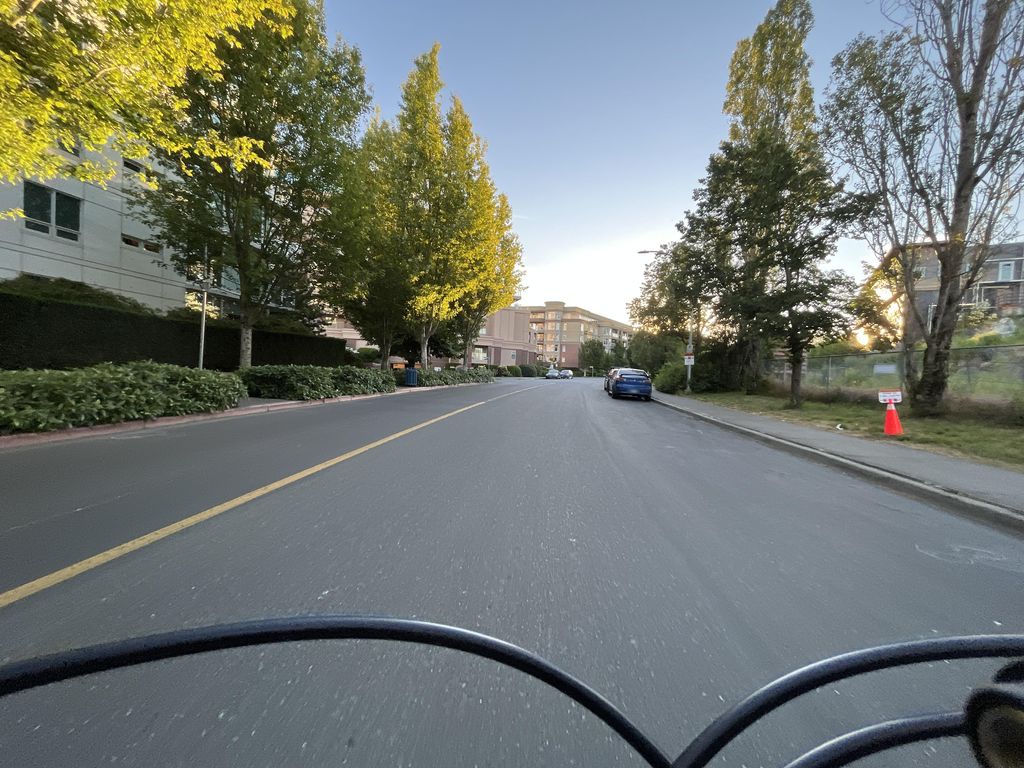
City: victoria